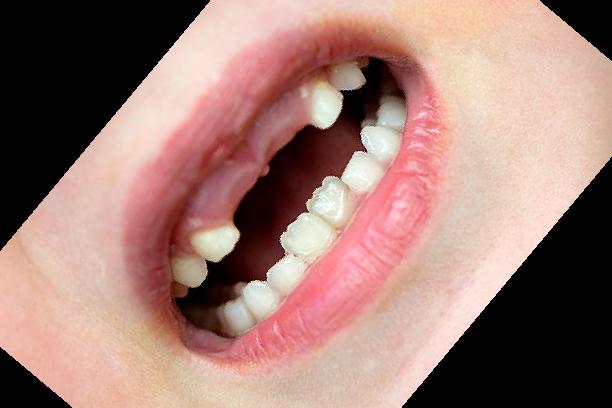
Condition: hypodontia